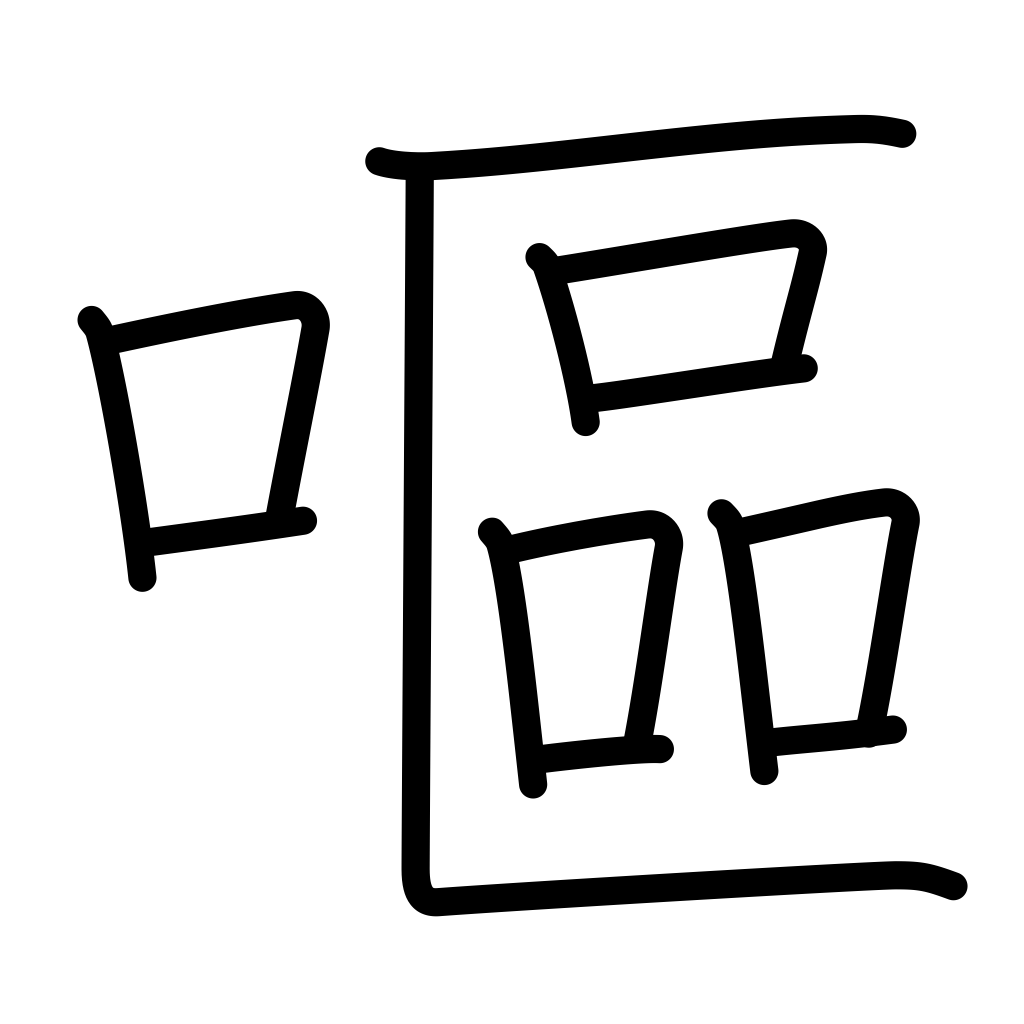
Meaning: vomit, nauseated